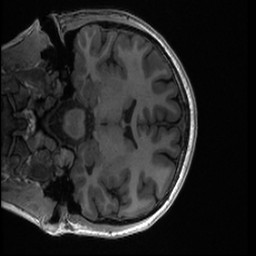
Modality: T1w
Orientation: coronal
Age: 18
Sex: female